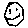
Label: smiley face